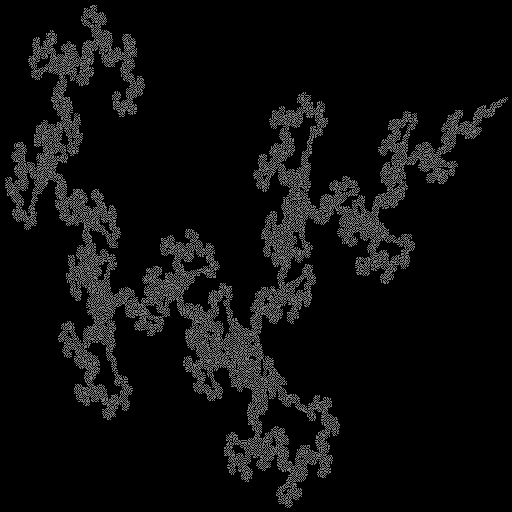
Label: a2